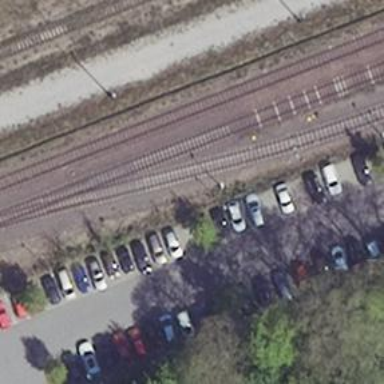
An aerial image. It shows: Rail spur service.